Field crop: tomato
Growth stage: 1
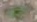
Species: solanum